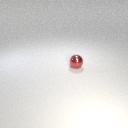
small red metal sphere